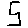
Label: zigzag